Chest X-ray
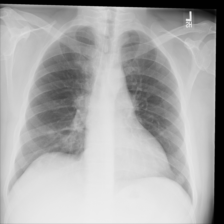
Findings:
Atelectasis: negative
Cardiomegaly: negative
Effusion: negative
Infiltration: positive
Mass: negative
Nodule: positive
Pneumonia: negative
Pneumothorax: negative
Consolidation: negative
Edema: negative
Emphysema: negative
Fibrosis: negative
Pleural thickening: negative
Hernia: negative